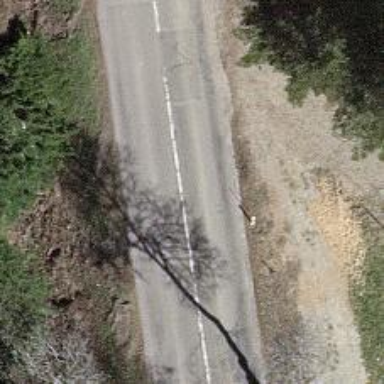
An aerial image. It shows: Secondary road with asphalt surface.